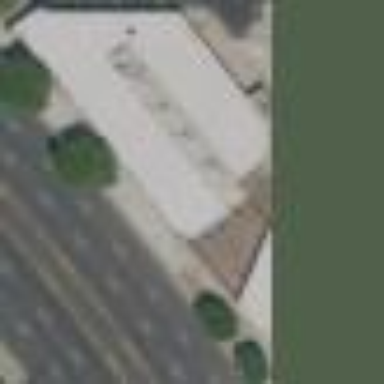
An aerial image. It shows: Retail building.